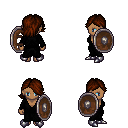
a pixel art fantasy rpg character, female body template, human, dark skin, gray robe, white pants, brown swoop hairstyle, bracelets, metal boots, shield, four views (front, back, left, right), 2x2 character sprite sheet, small pixel art, hard edges, no anti-aliasing